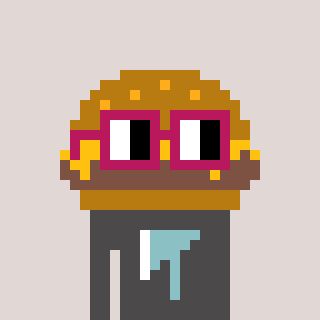
a pixel art character with square dark red glasses, a burger-shaped head and a grayscale-colored body on a warm background